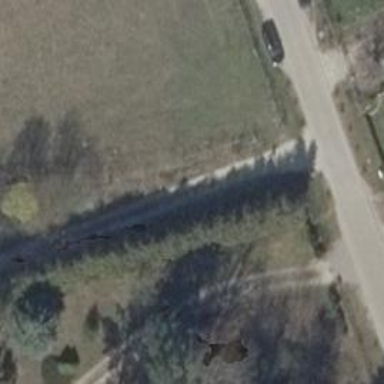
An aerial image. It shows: Dirt driveway that serves as road.